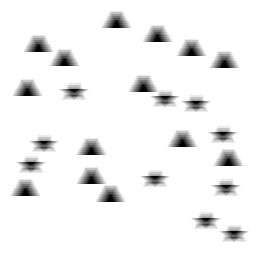
Squares: 0
Triangles: 14
Stars: 10
Total shapes: 24